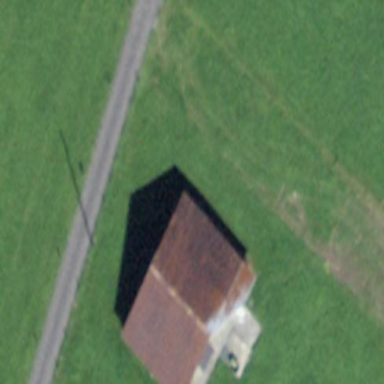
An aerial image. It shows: Barn.